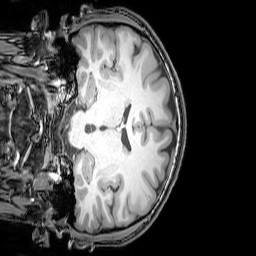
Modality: T1w
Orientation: coronal
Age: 24
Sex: male
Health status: healthy
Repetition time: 0.081 s
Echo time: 0.037 s